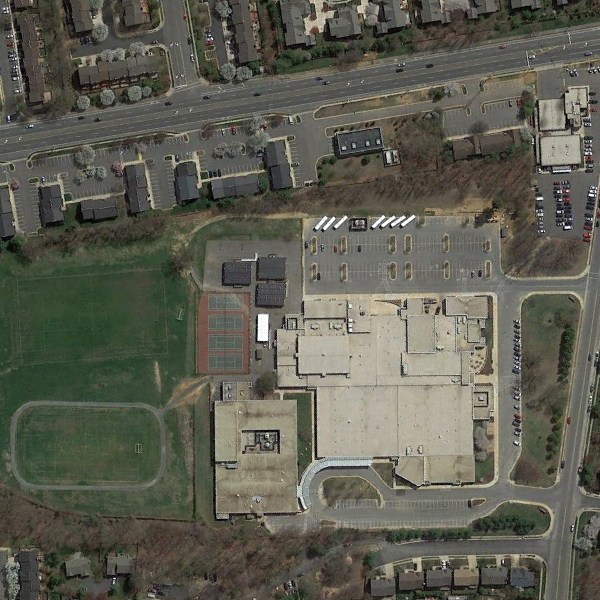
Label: School